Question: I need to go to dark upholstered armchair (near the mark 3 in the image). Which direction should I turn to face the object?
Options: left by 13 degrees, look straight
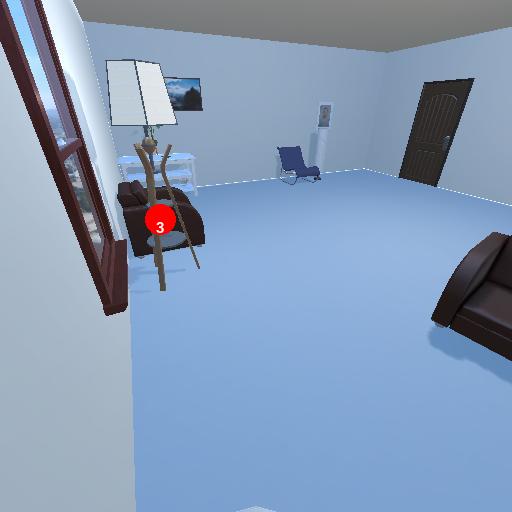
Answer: left by 13 degrees